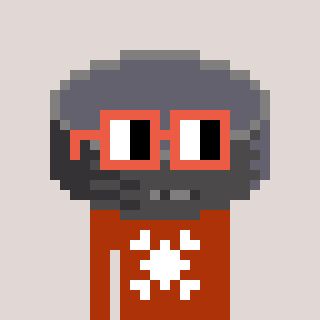
a pixel art character with square orange glasses, a hockey puck-shaped head and a hotbrown-colored body on a warm background